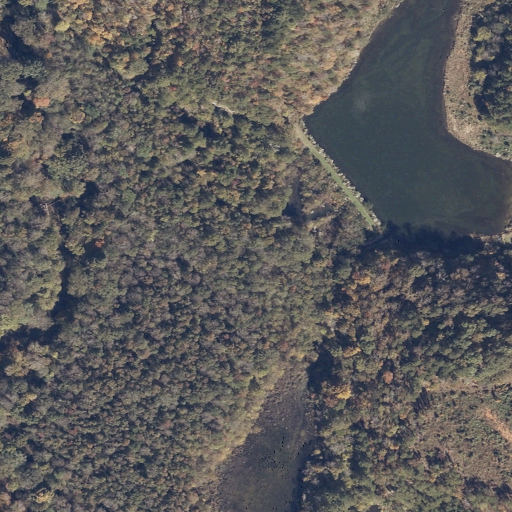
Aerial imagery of valley in Alabama named Stave Hollow containing woody wetlands, deciduous forest, mixed forest, open water, shrub, evergreen forest, herbaceous wetlands, and grassland